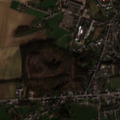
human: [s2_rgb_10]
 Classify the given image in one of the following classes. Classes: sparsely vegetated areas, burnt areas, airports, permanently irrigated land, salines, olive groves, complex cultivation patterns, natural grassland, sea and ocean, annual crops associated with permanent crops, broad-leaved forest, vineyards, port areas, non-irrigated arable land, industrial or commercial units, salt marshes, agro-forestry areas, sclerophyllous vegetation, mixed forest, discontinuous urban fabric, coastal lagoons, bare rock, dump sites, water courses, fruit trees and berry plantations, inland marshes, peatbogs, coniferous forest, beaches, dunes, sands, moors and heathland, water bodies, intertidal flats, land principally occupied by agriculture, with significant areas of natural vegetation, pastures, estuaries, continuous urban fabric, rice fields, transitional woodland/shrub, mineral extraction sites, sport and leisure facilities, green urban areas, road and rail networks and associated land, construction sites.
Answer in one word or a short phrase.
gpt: discontinuous urban fabric, industrial or commercial units, non-irrigated arable land, transitional woodland/shrub